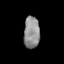
Tissue: lung
Cell type: Others
Senescence score: 0.2008
Nuclear area (px): 491
Mean DAPI intensity: 144.037